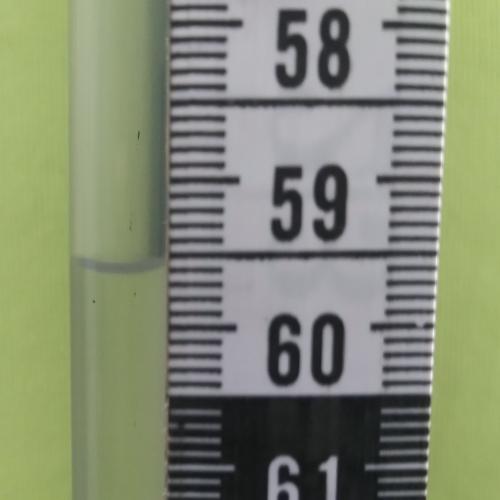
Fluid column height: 59.6 cm